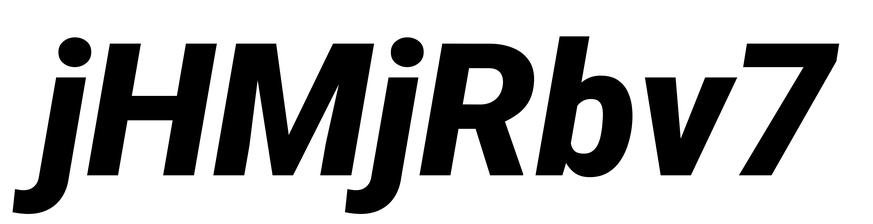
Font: Roboto-Italic_Black_Italic